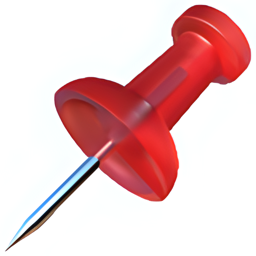
Name: pushpin
Emoji: 📌
Group: Objects
Sub-group: office